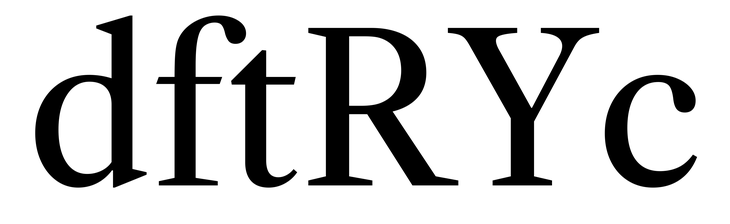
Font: LibreCaslonText_Regular